Question: # Question
I am trying to perform a number of polygon clips using the gIntersection function with R in a loop. I can obtain the correct clips and re-enter data manually (so I can turn the resulting SpatialPolygons object back into a SpatialPolygonsDataFrame object). What I can't do is get this working in a loop with 'for()' or 'apply()'.
At the moment this isn't a problem. I have 9 English regions (with London), so it's not a huge challenge to set each clip up manually. But, I want to eventually clip LSOAs in LADs, which essentially means setting up >400 clips.
So, my question is, how do I turn my manual clips into a working loop?
# Minimal Reproducible Example
To keep things simple, let's use the English regions (n = 9). For each of the 9 regions, I'm going to clip the counties. The following code loads the appropriate shapefiles and reprojects them as British National Grid:
'''
require(rgdal)
require(rgeos)
# English counties shapefile (~ 10MB zipped)
download.file(
"https://dl.dropboxusercontent.com/s/6o0mi28pjo1kh9k/england-counties.zip",
"ec", method = "wget")
unzip("ec")
ec <- readOGR("england-counties", "england_ct_2011")
proj4string(ec) <- CRS("+init=epsg:27700")
# English regions (~6MB zipped)
download.file(
"https://dl.dropboxusercontent.com/s/p69m0vk2fh4xe3o/england-regions-2011.zip",
"er", method = "wget")
unzip("er")
er <- readOGR("england-regions-2011", "England_gor_2011")
proj4string(er) <- CRS("+init=epsg:27700")
'''
You should be left with two objects, 'er' (English regions) and 'ec' (English counties). Both are SpatialPolygonsDataFrame objects.
Taking the first region - East of England 'E12000006' - let's clip the counties and turn the result back in to a SpatialPolygonsDataFrame object:
'''
ee <- gIntersection(ec, er[er$CODE == "E12000006", ],
byid = T, drop_not_poly = T)
row.names(ee) <- as.character(gsub(" 0", "", row.names(ee)))
# gIntersection adds ' 0' to each row.name?
ee <- SpatialPolygonsDataFrame(ee, ec@data[row.names(ee), ])
'''
A plot of 'ee' confirms this worked:

As you can see, this is a nice workflow for just a few shapes, but I really want to loop through all regions and, ultimately, many more polygons.
# What I've Tried
I'm not very good with 'apply()' loops, so what I've tried so far is a 'for()' loop (which I know is relatively slow, but still quicker than typing everything out!):
'''
regions <- as.character(er$CODE) # length = 9 as expected
for(i in 1:length(regions)){
as.name(paste0(regions[i], "c")) <-
gIntersection(ec, er[er$CODE == regions[1], ], byid = T, drop_not_poly = T)
}
'''
Rather than the expected behaviour I get the following error:
'''
Error in as.name(paste0(regions[1], "c")) <- gIntersection(ec, er[er$CODE == :
could not find function "as.name<-"
'''
I also tried wrapping the object name in an 'eval()' but get the following error:
'''
Error in eval(as.name(paste0(regions[1], "c"))) <- gIntersection(ec, er[er$CODE == :
could not find function "eval<-"
'''
What am I missing?
In addition to the gIntersection, I would like to re-create a SpatialPolygonsDataFrame object if possible. I've tried the following code, having done one gIntersection manually, but again it doesn't work:
'''
for(i in 1:length(regions)){
row.names(as.name(paste0(regions[i], "c"))) <- as.character(gsub(" 0", "",
row.names(as.name(paste0(regions[i], "c")))))
}
'''
I get the following error:
'''
Error in 'rownames<-'(x, value) :
attempt to set 'rownames' on an object with no dimensions
'''
I'm also not sure how to increment the '" 0"', as this increases by one for each new region ('" 1"', '" 2"', etc.)
Again, setting the first example up manually I also can't perform the final SpatialPolygonsDataFrame step:
'''
for(i in 1:length(regions)){
as.name(regions[i]) <- SpatialPolygonsDataFrame(regions[i],
ec@data[row.names(regions[i], )])
}
'''
For this I get the following error:
'''
Error in stopifnot(length(Sr@polygons) == nrow(data)) :
trying to get slot "polygons" from an object of a basic class ("character") with no
slots
'''
# Where I've looked
The following SO examples are related by do not seem to help, or at least I can't see how I would make them apply to this example:
- <URL>
Thanks for taking the time to read this.
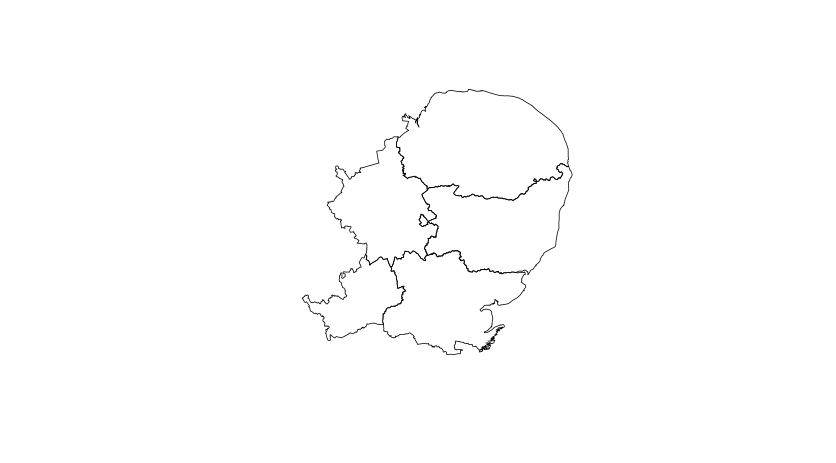
Answer: Does this help?
'''
ee <- lapply(regions, function(x)
gIntersection(ec, er[er$CODE == x, ], byid = TRUE, drop_not_poly = TRUE))
'''
This gives you a list of SpatialPolygonsDataFrames, one for each region. Which you can access in the usual way, e.g.
'''
ee[[1]]
plot(ee[[1]]) # to plot the first region with counties
'''
## Edit
Your orignial code should work with a sligh modification (see blow).
'''
res <- list()
for (i in 1:length(regions)) {
ee <- gIntersection(ec, er[er$CODE == regions[i], ],
byid = TRUE, drop_not_poly = TRUE)
row.names(ee) <- as.character(gsub(paste0(" ", i-1), "", row.names(ee)))
ee <- SpatialPolygonsDataFrame(ee, ec@data[row.names(ee), ])
res[[i]] <- ee
}
'''
If that solves the problem, then the problem was, that row names of 'ee' always incremented by one and you did not account for this.